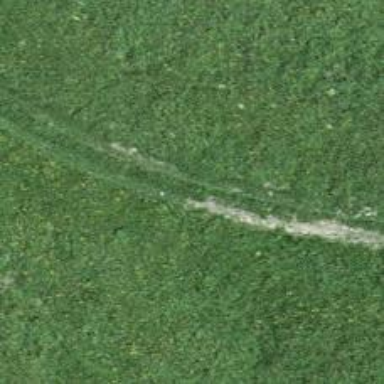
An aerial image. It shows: Track with grade 4 track type.